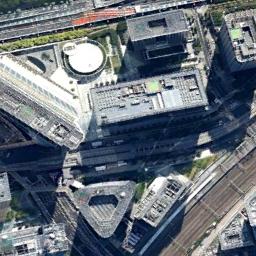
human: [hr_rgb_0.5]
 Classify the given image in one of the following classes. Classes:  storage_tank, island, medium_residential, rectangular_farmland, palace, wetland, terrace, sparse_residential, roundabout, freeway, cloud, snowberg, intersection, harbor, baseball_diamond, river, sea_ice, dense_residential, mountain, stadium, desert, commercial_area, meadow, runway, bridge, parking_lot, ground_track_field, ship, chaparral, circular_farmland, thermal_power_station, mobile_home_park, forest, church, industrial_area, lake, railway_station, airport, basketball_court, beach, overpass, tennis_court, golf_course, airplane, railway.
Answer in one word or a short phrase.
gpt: commercial_area